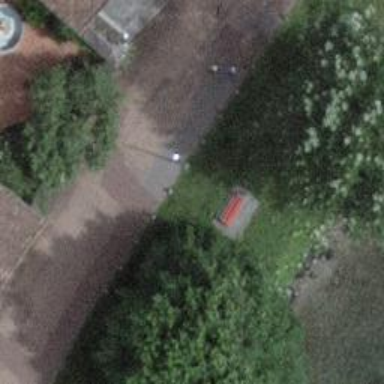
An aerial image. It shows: Red bench.